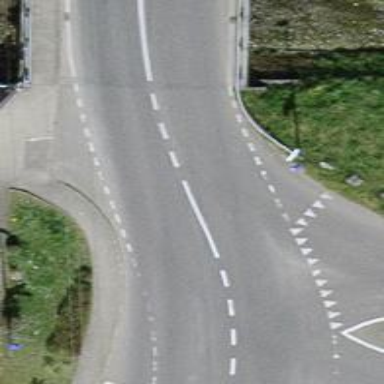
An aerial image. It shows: Tertiary road with asphalt surface and sidewalk.